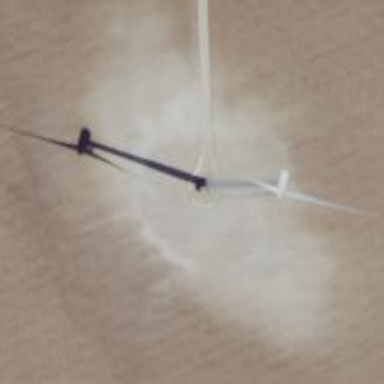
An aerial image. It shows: Wind turbine generator that utilizes wind as its source for generating electricity. It is of the horizontal axis type.